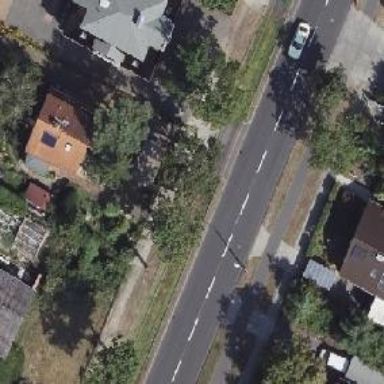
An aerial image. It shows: Tram level crossing on railway.